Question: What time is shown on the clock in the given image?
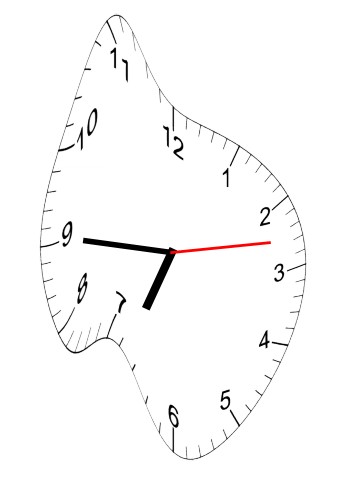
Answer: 06:45:13